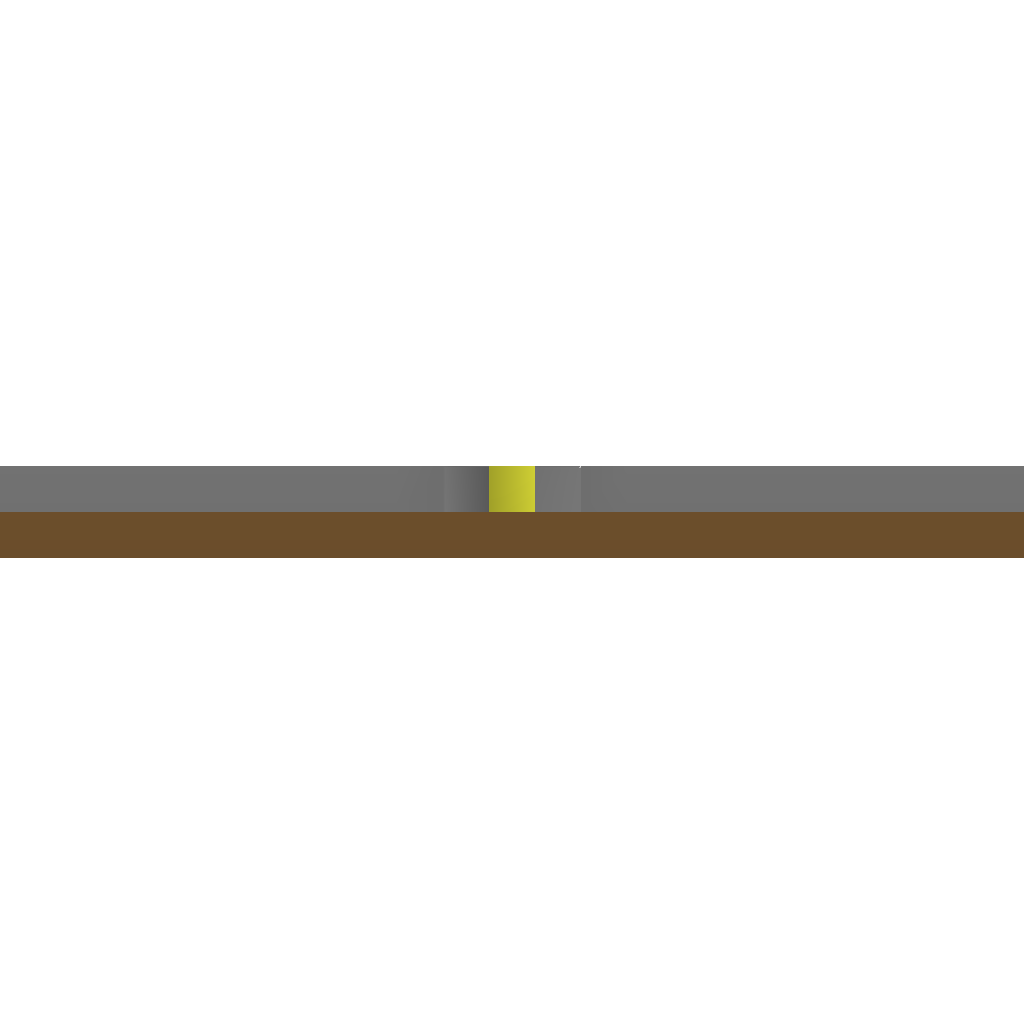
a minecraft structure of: Gold Well bad low quality